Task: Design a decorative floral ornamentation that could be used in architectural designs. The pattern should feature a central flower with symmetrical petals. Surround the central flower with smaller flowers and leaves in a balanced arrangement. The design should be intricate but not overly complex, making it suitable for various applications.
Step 22:
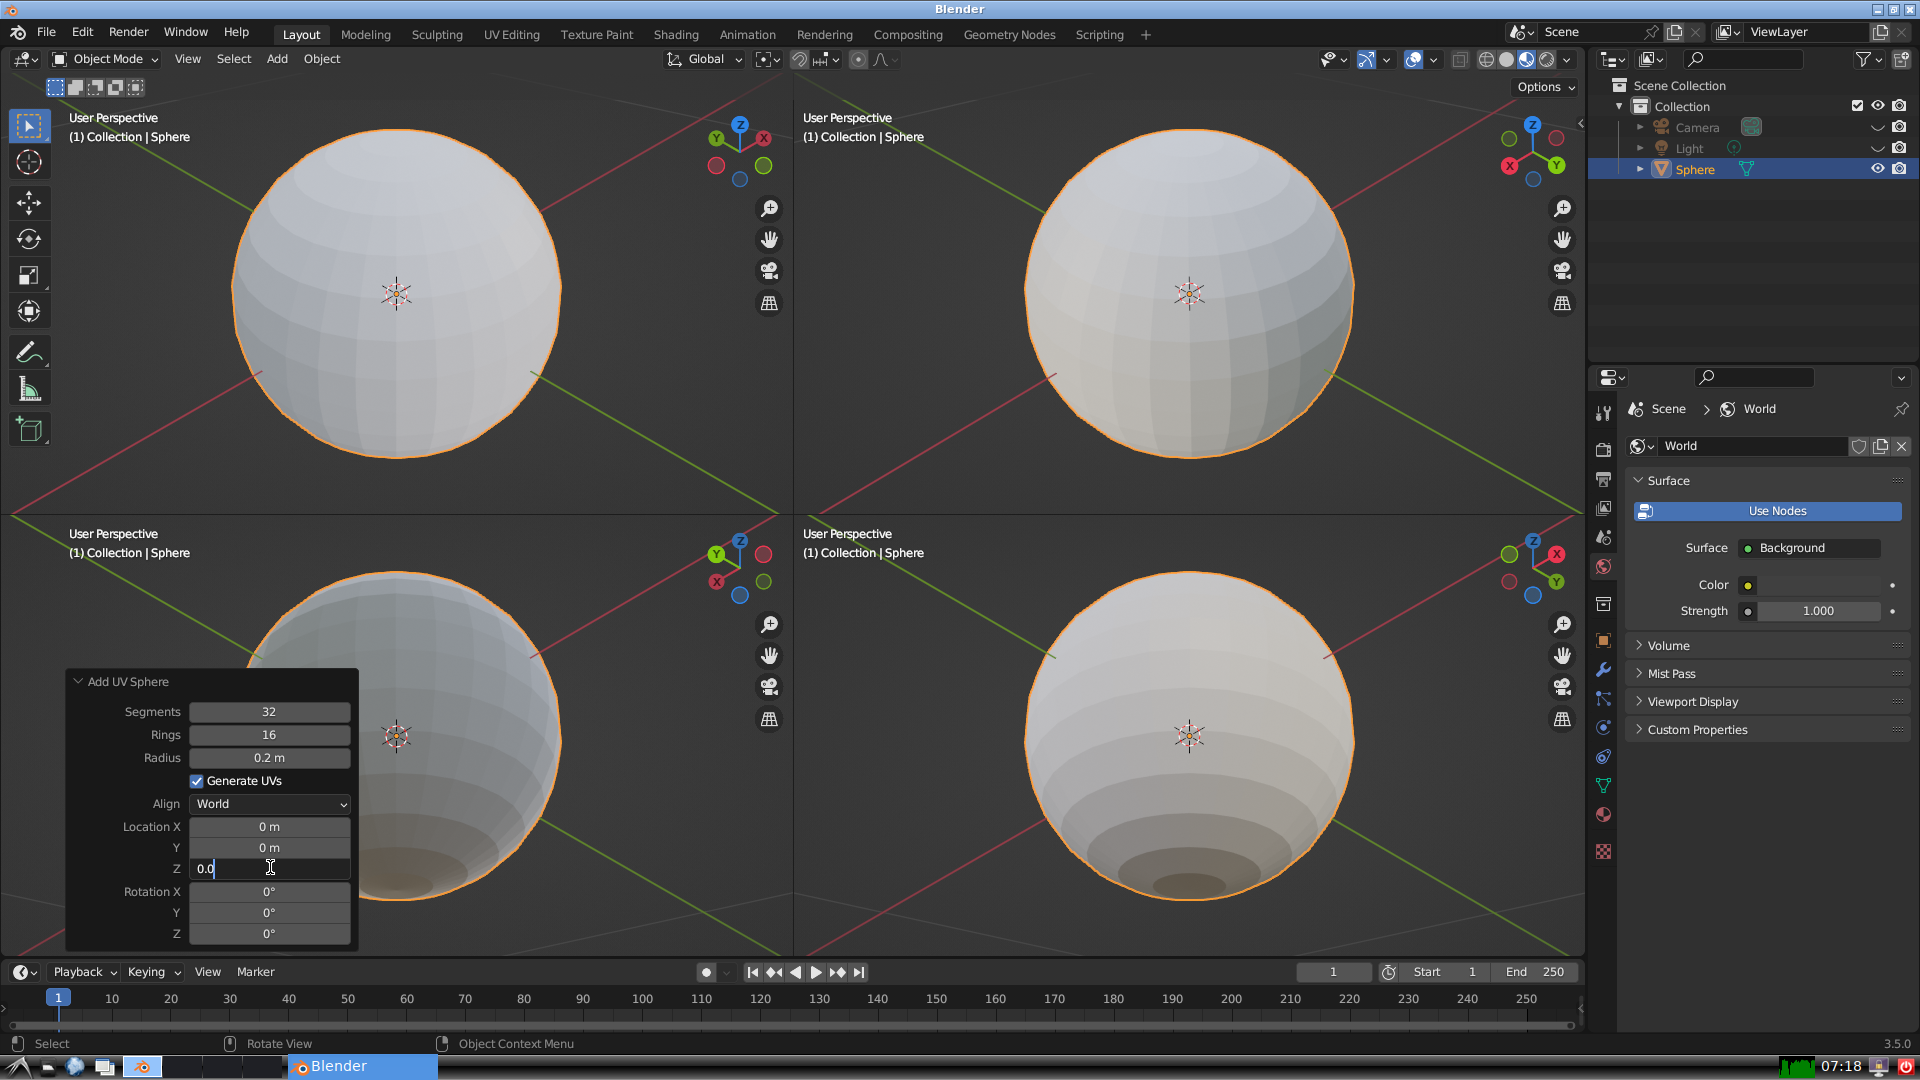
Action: {"key_press": ['Return']}